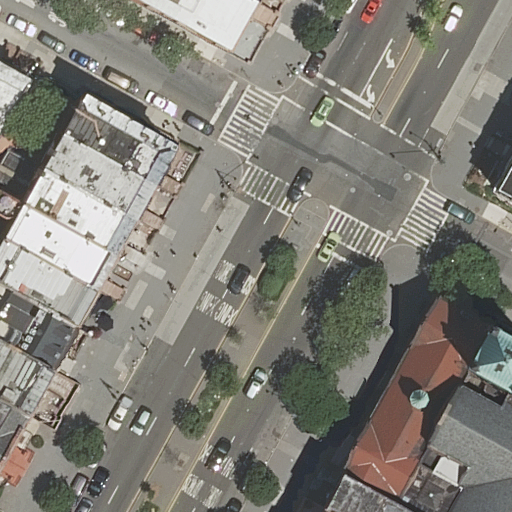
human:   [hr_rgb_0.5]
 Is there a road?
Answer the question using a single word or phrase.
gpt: yes

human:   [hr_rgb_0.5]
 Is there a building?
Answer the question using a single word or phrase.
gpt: yes

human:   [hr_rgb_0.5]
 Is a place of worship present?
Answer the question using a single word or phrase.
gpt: yes

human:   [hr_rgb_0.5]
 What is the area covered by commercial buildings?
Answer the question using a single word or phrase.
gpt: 0m2

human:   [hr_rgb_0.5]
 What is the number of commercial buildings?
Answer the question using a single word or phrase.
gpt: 0

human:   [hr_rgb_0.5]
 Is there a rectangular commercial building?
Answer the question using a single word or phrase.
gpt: no

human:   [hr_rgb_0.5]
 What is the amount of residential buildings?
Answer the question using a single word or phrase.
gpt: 14

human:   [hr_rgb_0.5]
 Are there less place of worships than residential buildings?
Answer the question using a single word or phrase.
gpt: yes

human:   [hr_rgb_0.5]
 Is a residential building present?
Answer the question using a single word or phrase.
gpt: yes

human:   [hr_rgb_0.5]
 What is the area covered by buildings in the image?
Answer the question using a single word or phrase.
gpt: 2409m2

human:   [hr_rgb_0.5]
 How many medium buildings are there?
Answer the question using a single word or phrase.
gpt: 7

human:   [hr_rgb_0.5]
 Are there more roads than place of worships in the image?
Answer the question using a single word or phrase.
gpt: yes

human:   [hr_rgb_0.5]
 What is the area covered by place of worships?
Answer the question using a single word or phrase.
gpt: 1038m2

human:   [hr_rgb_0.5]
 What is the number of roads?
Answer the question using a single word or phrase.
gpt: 5

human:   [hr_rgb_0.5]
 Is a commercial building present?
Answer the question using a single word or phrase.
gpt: no

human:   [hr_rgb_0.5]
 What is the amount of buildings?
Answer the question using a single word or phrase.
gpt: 15

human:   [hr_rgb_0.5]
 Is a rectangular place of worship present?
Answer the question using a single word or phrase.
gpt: yes

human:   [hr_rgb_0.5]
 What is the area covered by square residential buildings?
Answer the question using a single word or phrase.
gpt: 0m2

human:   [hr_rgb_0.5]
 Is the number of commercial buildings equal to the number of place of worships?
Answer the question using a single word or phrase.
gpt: no

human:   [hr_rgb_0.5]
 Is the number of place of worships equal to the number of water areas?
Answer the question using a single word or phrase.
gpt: no

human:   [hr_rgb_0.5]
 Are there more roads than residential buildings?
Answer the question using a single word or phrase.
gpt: no

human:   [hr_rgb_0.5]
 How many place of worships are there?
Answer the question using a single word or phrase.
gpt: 2

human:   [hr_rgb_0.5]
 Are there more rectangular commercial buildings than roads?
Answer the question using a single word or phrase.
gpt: no

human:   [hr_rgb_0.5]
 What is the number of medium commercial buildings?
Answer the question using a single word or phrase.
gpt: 0

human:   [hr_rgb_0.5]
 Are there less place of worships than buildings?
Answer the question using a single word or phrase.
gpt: yes

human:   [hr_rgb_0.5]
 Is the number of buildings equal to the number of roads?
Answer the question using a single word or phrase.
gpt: no

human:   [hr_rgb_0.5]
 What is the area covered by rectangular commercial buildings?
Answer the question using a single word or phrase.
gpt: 0m2

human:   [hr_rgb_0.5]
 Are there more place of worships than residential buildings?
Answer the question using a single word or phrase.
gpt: no

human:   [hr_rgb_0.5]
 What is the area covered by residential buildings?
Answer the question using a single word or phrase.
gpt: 2372m2

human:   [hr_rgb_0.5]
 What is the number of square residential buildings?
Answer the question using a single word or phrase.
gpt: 0

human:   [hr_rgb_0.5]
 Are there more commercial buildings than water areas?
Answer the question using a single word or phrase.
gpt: no

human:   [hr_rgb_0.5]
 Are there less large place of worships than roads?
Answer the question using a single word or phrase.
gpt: yes

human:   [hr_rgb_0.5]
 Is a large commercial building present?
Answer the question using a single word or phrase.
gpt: no

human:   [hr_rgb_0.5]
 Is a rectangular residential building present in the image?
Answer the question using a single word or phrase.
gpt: yes

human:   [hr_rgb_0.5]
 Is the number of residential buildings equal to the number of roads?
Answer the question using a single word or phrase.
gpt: no

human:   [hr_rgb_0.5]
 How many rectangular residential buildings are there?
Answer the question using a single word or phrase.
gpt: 13

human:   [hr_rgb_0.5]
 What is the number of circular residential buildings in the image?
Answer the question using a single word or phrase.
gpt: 0

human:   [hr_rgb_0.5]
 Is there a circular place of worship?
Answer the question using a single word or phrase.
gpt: no

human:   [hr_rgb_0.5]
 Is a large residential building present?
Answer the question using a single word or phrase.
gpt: yes

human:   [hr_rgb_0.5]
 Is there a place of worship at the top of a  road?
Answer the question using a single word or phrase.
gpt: no

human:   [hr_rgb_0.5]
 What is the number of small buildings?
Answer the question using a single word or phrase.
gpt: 7

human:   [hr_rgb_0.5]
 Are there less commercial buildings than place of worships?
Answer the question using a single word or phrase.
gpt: yes

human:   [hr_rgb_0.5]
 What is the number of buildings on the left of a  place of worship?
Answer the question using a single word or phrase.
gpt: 13

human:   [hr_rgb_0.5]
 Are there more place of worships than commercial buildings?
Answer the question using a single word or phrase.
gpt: yes

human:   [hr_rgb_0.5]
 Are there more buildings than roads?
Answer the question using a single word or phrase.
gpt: yes

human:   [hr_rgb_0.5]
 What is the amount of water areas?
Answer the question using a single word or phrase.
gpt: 0

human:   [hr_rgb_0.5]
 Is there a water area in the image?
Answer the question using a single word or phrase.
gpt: no

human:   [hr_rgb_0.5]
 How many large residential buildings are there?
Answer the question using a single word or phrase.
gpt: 1

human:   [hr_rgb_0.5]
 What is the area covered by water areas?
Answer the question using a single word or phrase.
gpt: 0m2

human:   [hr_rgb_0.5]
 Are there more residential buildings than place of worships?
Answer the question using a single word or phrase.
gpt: yes

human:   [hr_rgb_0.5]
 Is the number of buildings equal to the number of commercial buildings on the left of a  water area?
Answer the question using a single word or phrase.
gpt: no

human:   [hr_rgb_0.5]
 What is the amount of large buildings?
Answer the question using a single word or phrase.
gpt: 1

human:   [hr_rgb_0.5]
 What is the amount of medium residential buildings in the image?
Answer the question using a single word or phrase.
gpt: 7

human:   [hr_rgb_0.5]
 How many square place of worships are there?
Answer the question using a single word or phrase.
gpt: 0

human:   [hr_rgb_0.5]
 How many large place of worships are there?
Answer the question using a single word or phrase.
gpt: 1

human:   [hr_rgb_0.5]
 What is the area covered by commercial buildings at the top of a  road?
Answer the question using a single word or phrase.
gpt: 0m2

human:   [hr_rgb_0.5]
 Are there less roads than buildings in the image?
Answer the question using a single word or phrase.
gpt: yes

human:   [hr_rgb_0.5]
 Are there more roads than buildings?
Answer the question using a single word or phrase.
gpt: no

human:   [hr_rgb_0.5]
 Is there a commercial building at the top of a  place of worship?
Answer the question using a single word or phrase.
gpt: no

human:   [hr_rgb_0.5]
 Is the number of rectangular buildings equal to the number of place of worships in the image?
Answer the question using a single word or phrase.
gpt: no

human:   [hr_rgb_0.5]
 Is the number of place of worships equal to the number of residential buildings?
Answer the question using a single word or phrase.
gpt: no

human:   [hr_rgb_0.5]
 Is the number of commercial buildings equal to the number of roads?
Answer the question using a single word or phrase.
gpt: no

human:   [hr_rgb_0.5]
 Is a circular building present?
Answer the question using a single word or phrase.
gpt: no

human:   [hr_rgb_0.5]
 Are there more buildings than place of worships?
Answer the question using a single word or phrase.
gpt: yes